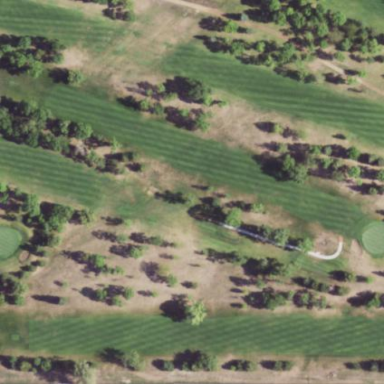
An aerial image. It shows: Golf fairway surrounded by grass.